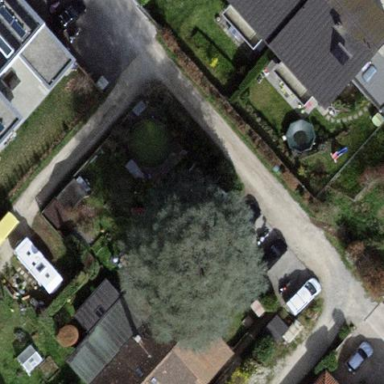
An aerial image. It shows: Garden surrounded by fence.